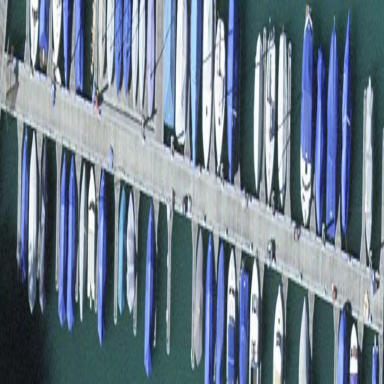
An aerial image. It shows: Man-made pier.